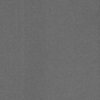
Label: dusty